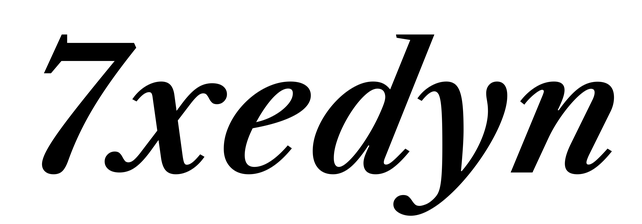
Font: LibreCaslonText-Italic_SemiBold_Italic